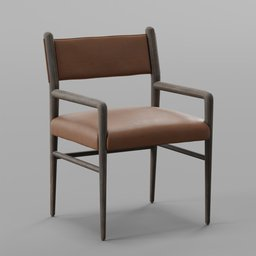
Label: furniture